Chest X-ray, PA view. Patient: 61 years old, sex F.
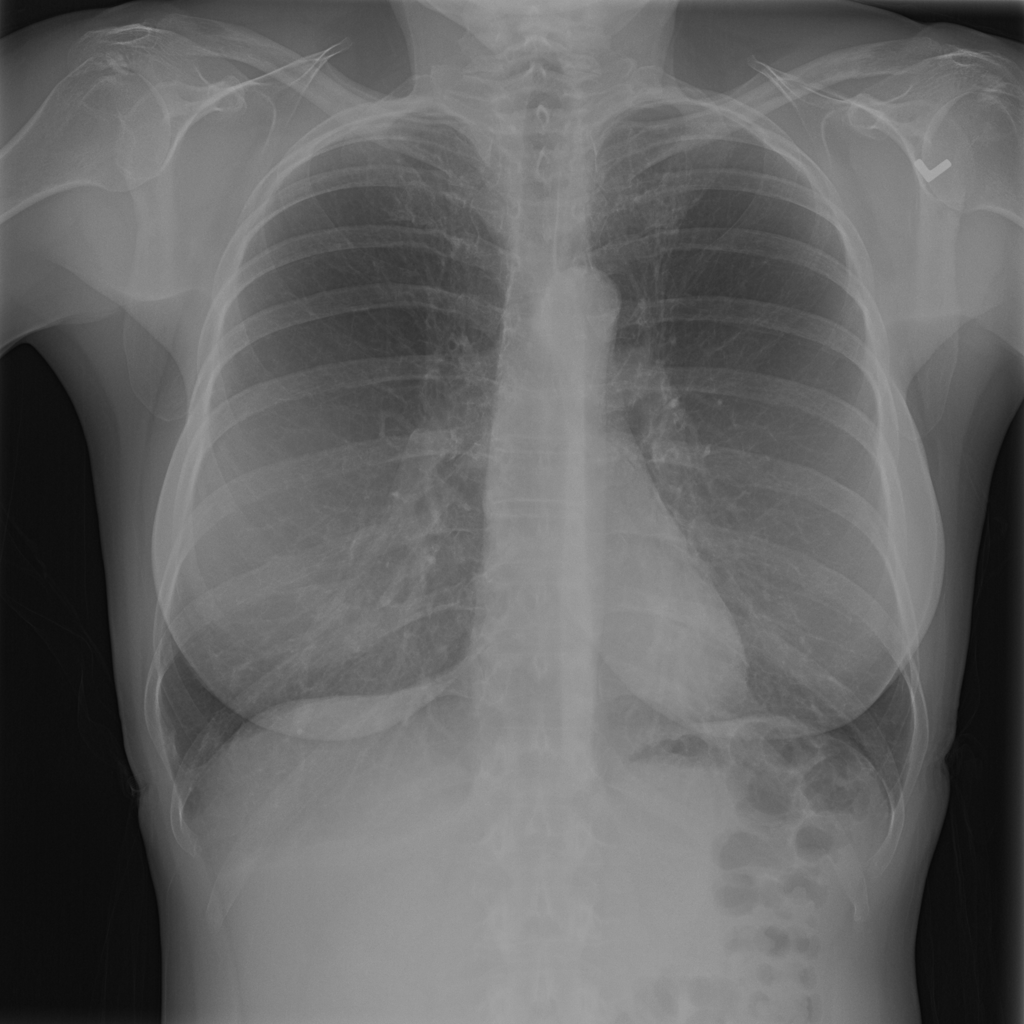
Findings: No Finding